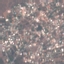
Label: Residential